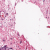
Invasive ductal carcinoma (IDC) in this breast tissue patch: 0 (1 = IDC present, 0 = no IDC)